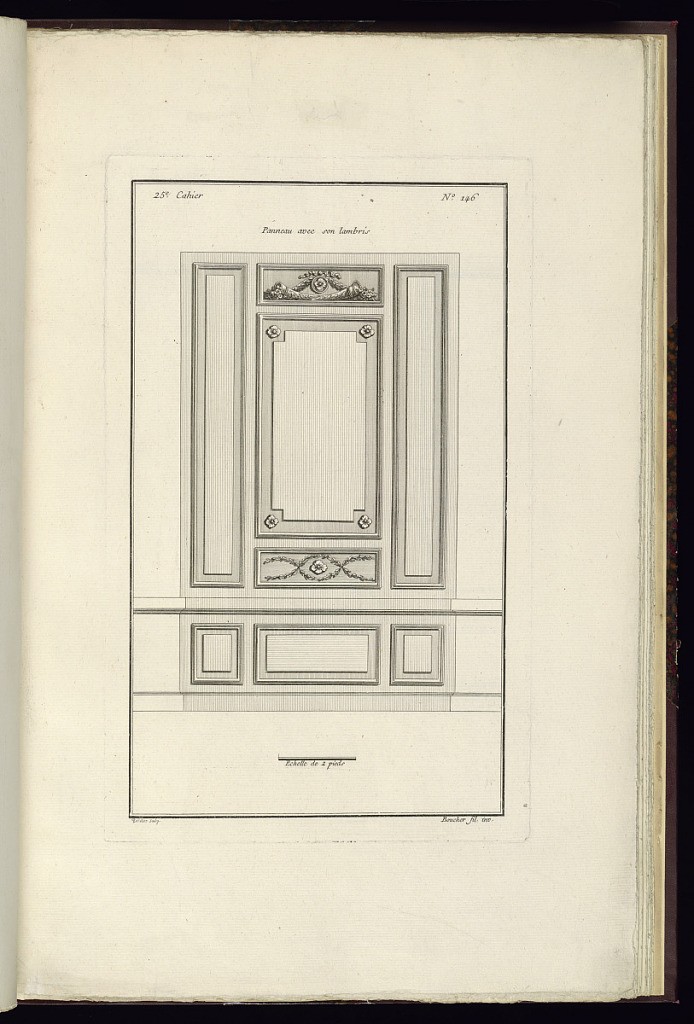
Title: Panneau avec son lambris
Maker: Juste-François Boucher, French, 1736 – 1782
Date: ca. 1775
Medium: Engraving on off white laid paper
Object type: Print
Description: Design for paneling with wainscoting, decorated with ornament motifs including cornucopia, bound leaf garland, and rosettes. The plate is signed.